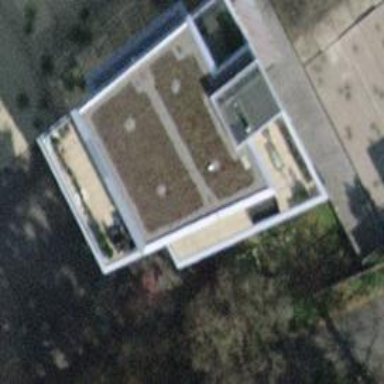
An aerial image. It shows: The building has flat roof oriented across. The roof is major part of the building.